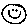
Label: smiley face